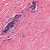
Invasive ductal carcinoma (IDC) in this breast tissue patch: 0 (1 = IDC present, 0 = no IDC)